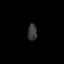
Tissue: lung
Cell type: T cells
Senescence score: 0.2304
Nuclear area (px): 151
Mean DAPI intensity: 55.907